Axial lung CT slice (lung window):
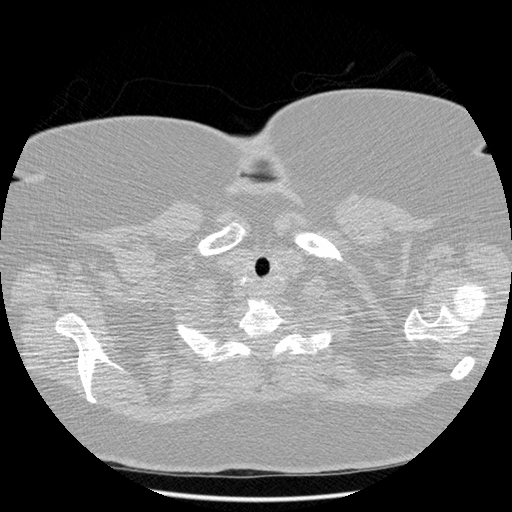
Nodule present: no